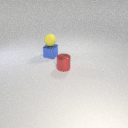
small yellow rubber sphere above small blue metal cube